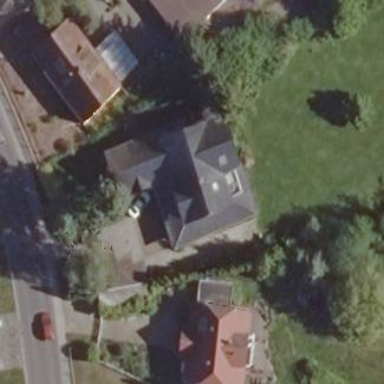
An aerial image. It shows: Part of building.